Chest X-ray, PA view. Patient: 52 years old, sex M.
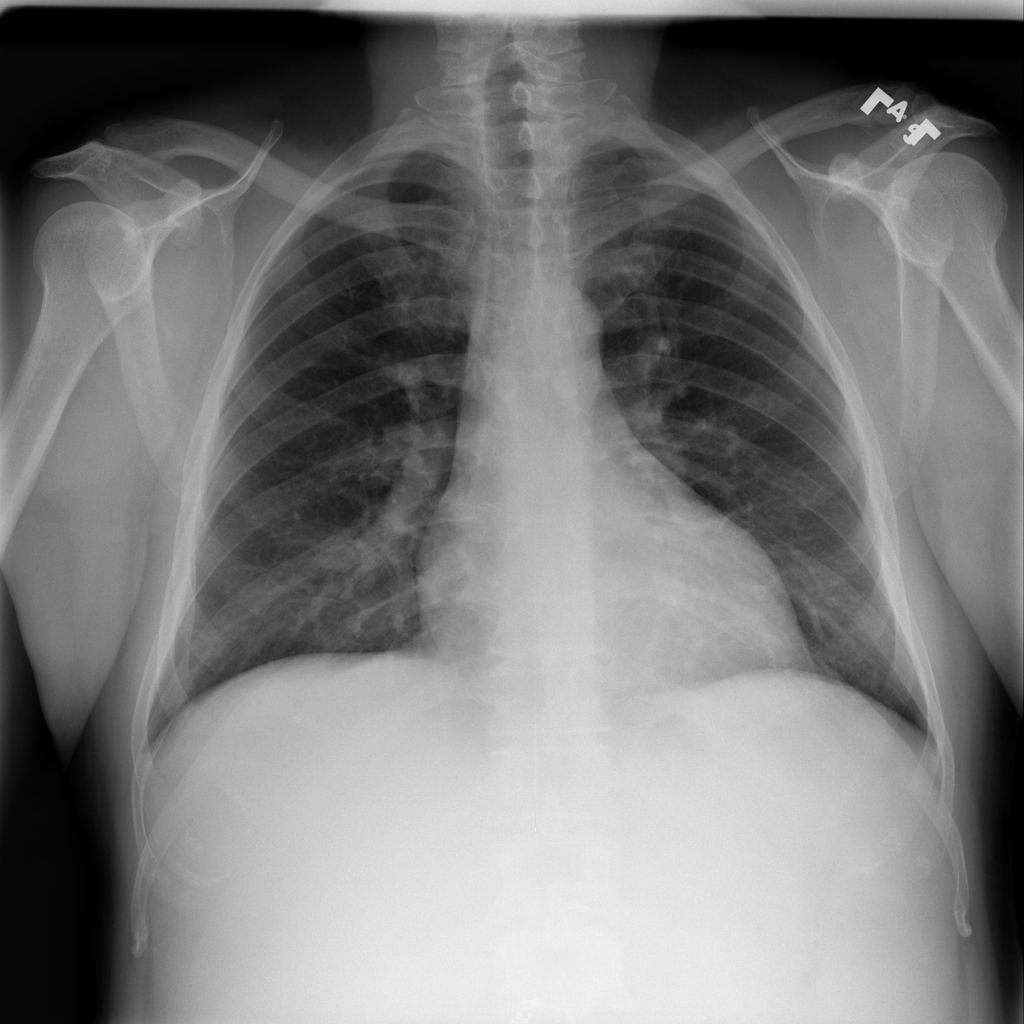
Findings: No Finding